Interaction volume radius: 10 \u00c5
Interaction volume height: 20 \u00c5
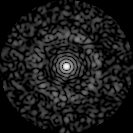
Disorder parameter: 0.8181